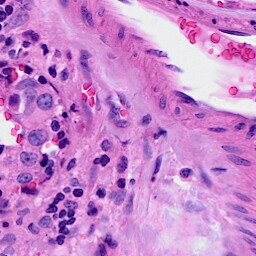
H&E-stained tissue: Breast